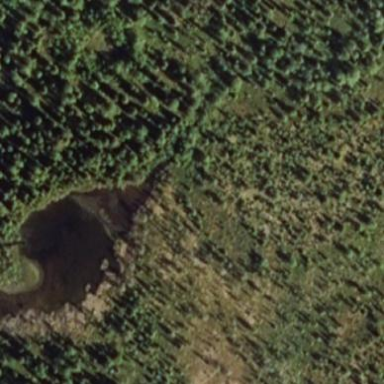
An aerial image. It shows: Serene lake surrounded by nature.